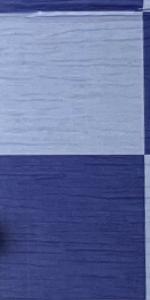
Label: Empty